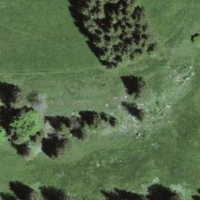
EUNIS habitat code: 24
Species observed at this site:
Lullula arborea